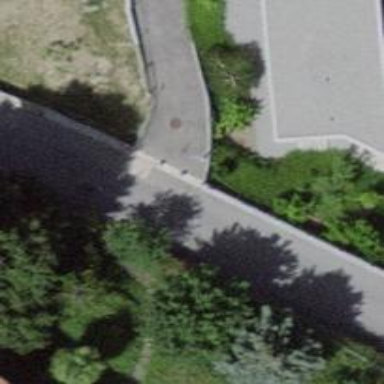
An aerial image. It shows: Bollard barrier.